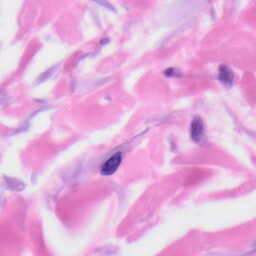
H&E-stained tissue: Skin